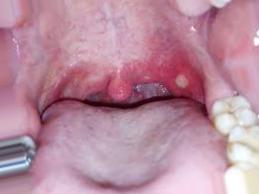
Condition: Mouth Ulcer